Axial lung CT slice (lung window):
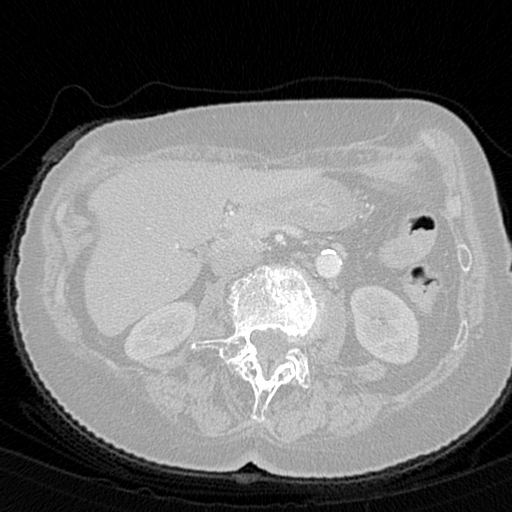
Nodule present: no